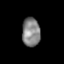
Tissue: prostate
Cell type: Myeloid cells
Senescence score: 0.7073
Nuclear area (px): 509
Mean DAPI intensity: 132.674